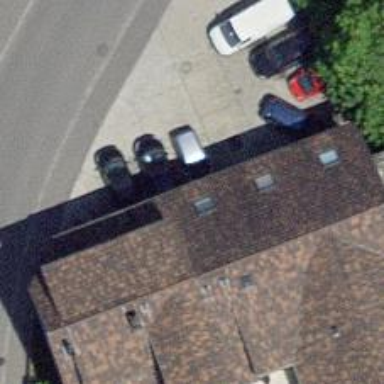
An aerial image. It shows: Car repair shop.